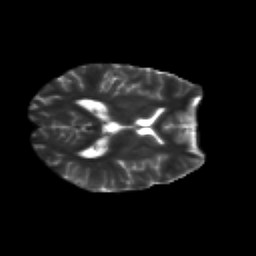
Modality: T2w
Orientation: axial
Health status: healthy
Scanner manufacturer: siemens
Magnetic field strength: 3 T
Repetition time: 12 s
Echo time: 0.092 s